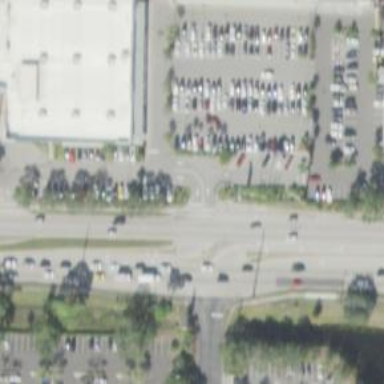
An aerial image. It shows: Secondary link road.